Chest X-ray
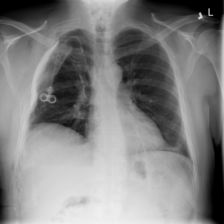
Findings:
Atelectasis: negative
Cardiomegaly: negative
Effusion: negative
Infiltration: negative
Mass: negative
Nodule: negative
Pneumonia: negative
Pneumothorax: negative
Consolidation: negative
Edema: negative
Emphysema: positive
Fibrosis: negative
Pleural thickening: negative
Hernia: negative